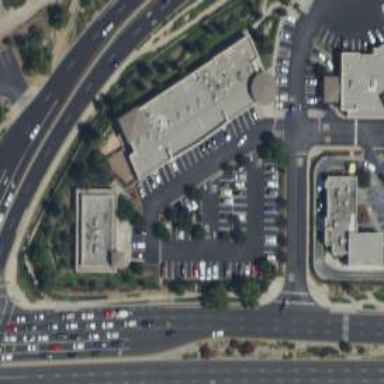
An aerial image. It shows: Post office.